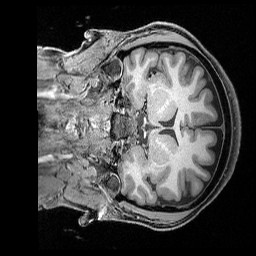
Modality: T1w
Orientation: coronal
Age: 28
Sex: female
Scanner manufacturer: siemens
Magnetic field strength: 3 T
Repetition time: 2.3 s
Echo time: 0.00324 s